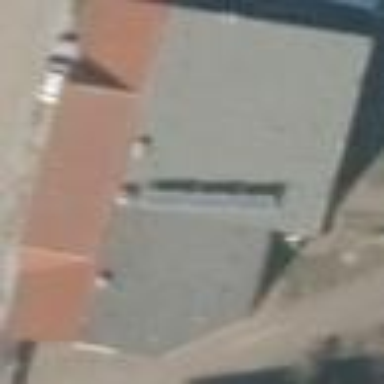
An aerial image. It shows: Building that houses bar.